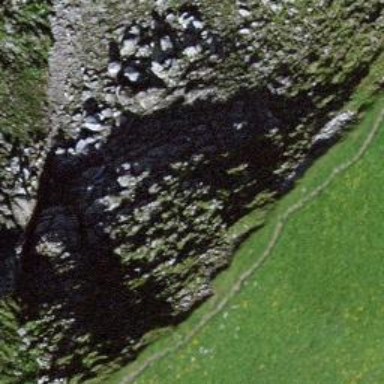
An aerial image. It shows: Natural cliff.